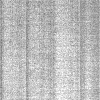
Atmospheric dust classification: dusty